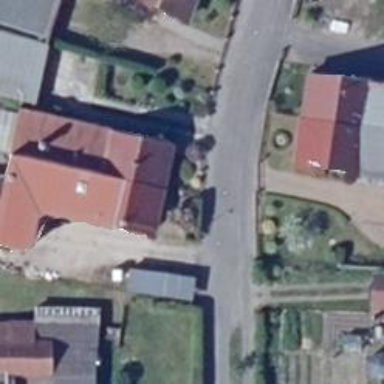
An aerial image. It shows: Living street.